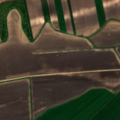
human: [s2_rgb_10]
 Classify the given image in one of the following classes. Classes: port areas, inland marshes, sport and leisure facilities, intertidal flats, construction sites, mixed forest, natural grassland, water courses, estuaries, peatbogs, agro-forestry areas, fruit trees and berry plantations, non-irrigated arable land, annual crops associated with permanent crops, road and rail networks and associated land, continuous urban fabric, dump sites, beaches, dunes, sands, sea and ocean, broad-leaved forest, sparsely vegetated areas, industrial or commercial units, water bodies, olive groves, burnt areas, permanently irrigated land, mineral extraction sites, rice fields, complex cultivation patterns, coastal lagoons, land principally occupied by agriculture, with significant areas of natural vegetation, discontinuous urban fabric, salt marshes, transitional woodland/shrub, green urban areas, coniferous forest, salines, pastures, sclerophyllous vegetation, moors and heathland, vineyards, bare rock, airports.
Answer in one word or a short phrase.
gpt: non-irrigated arable land